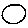
Label: circle